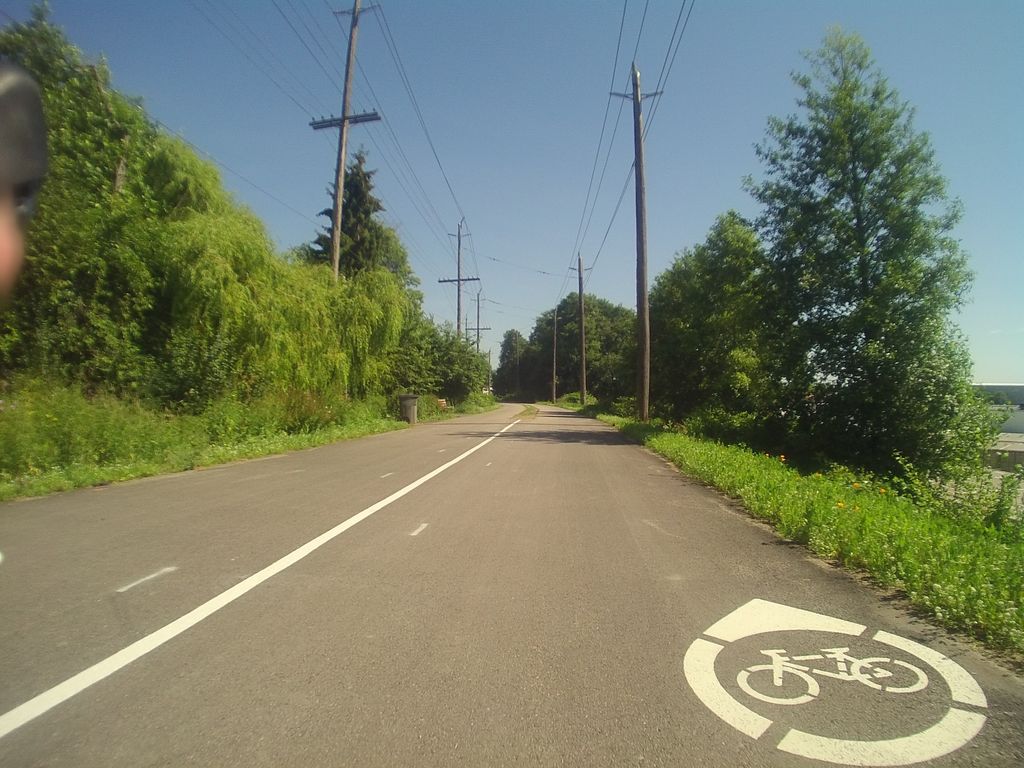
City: vancouver